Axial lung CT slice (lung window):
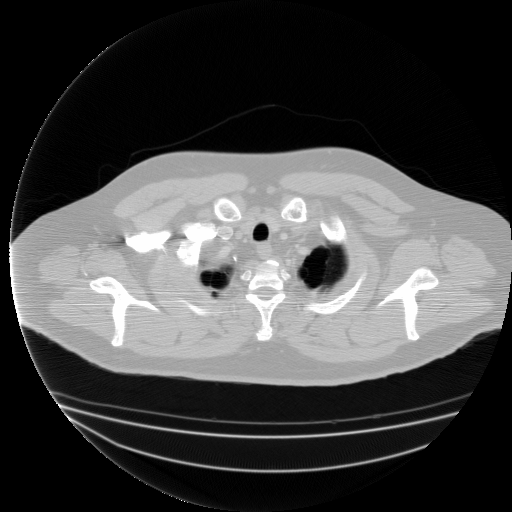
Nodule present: no